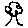
Label: tree